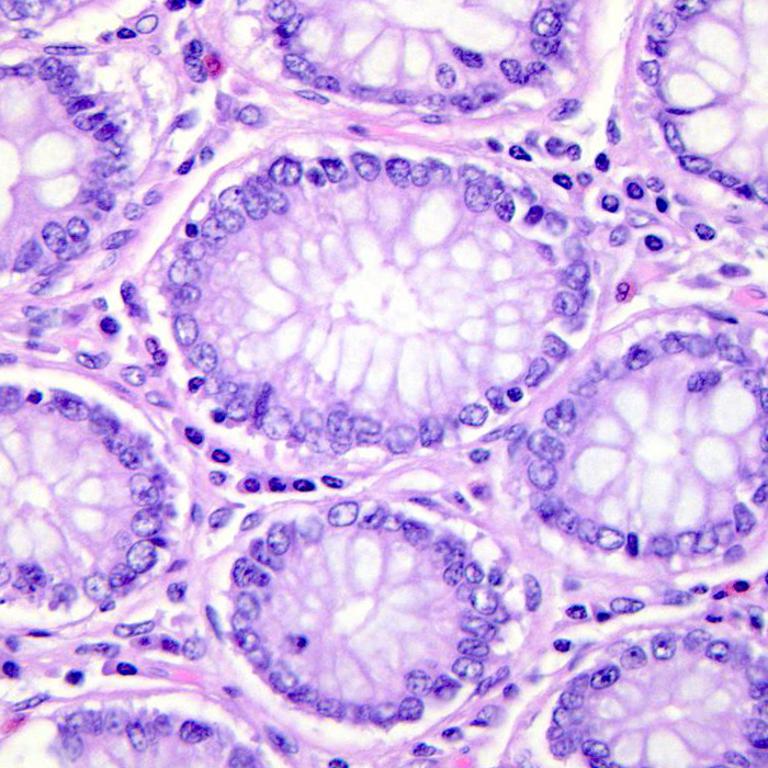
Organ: colon
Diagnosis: benign